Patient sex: M
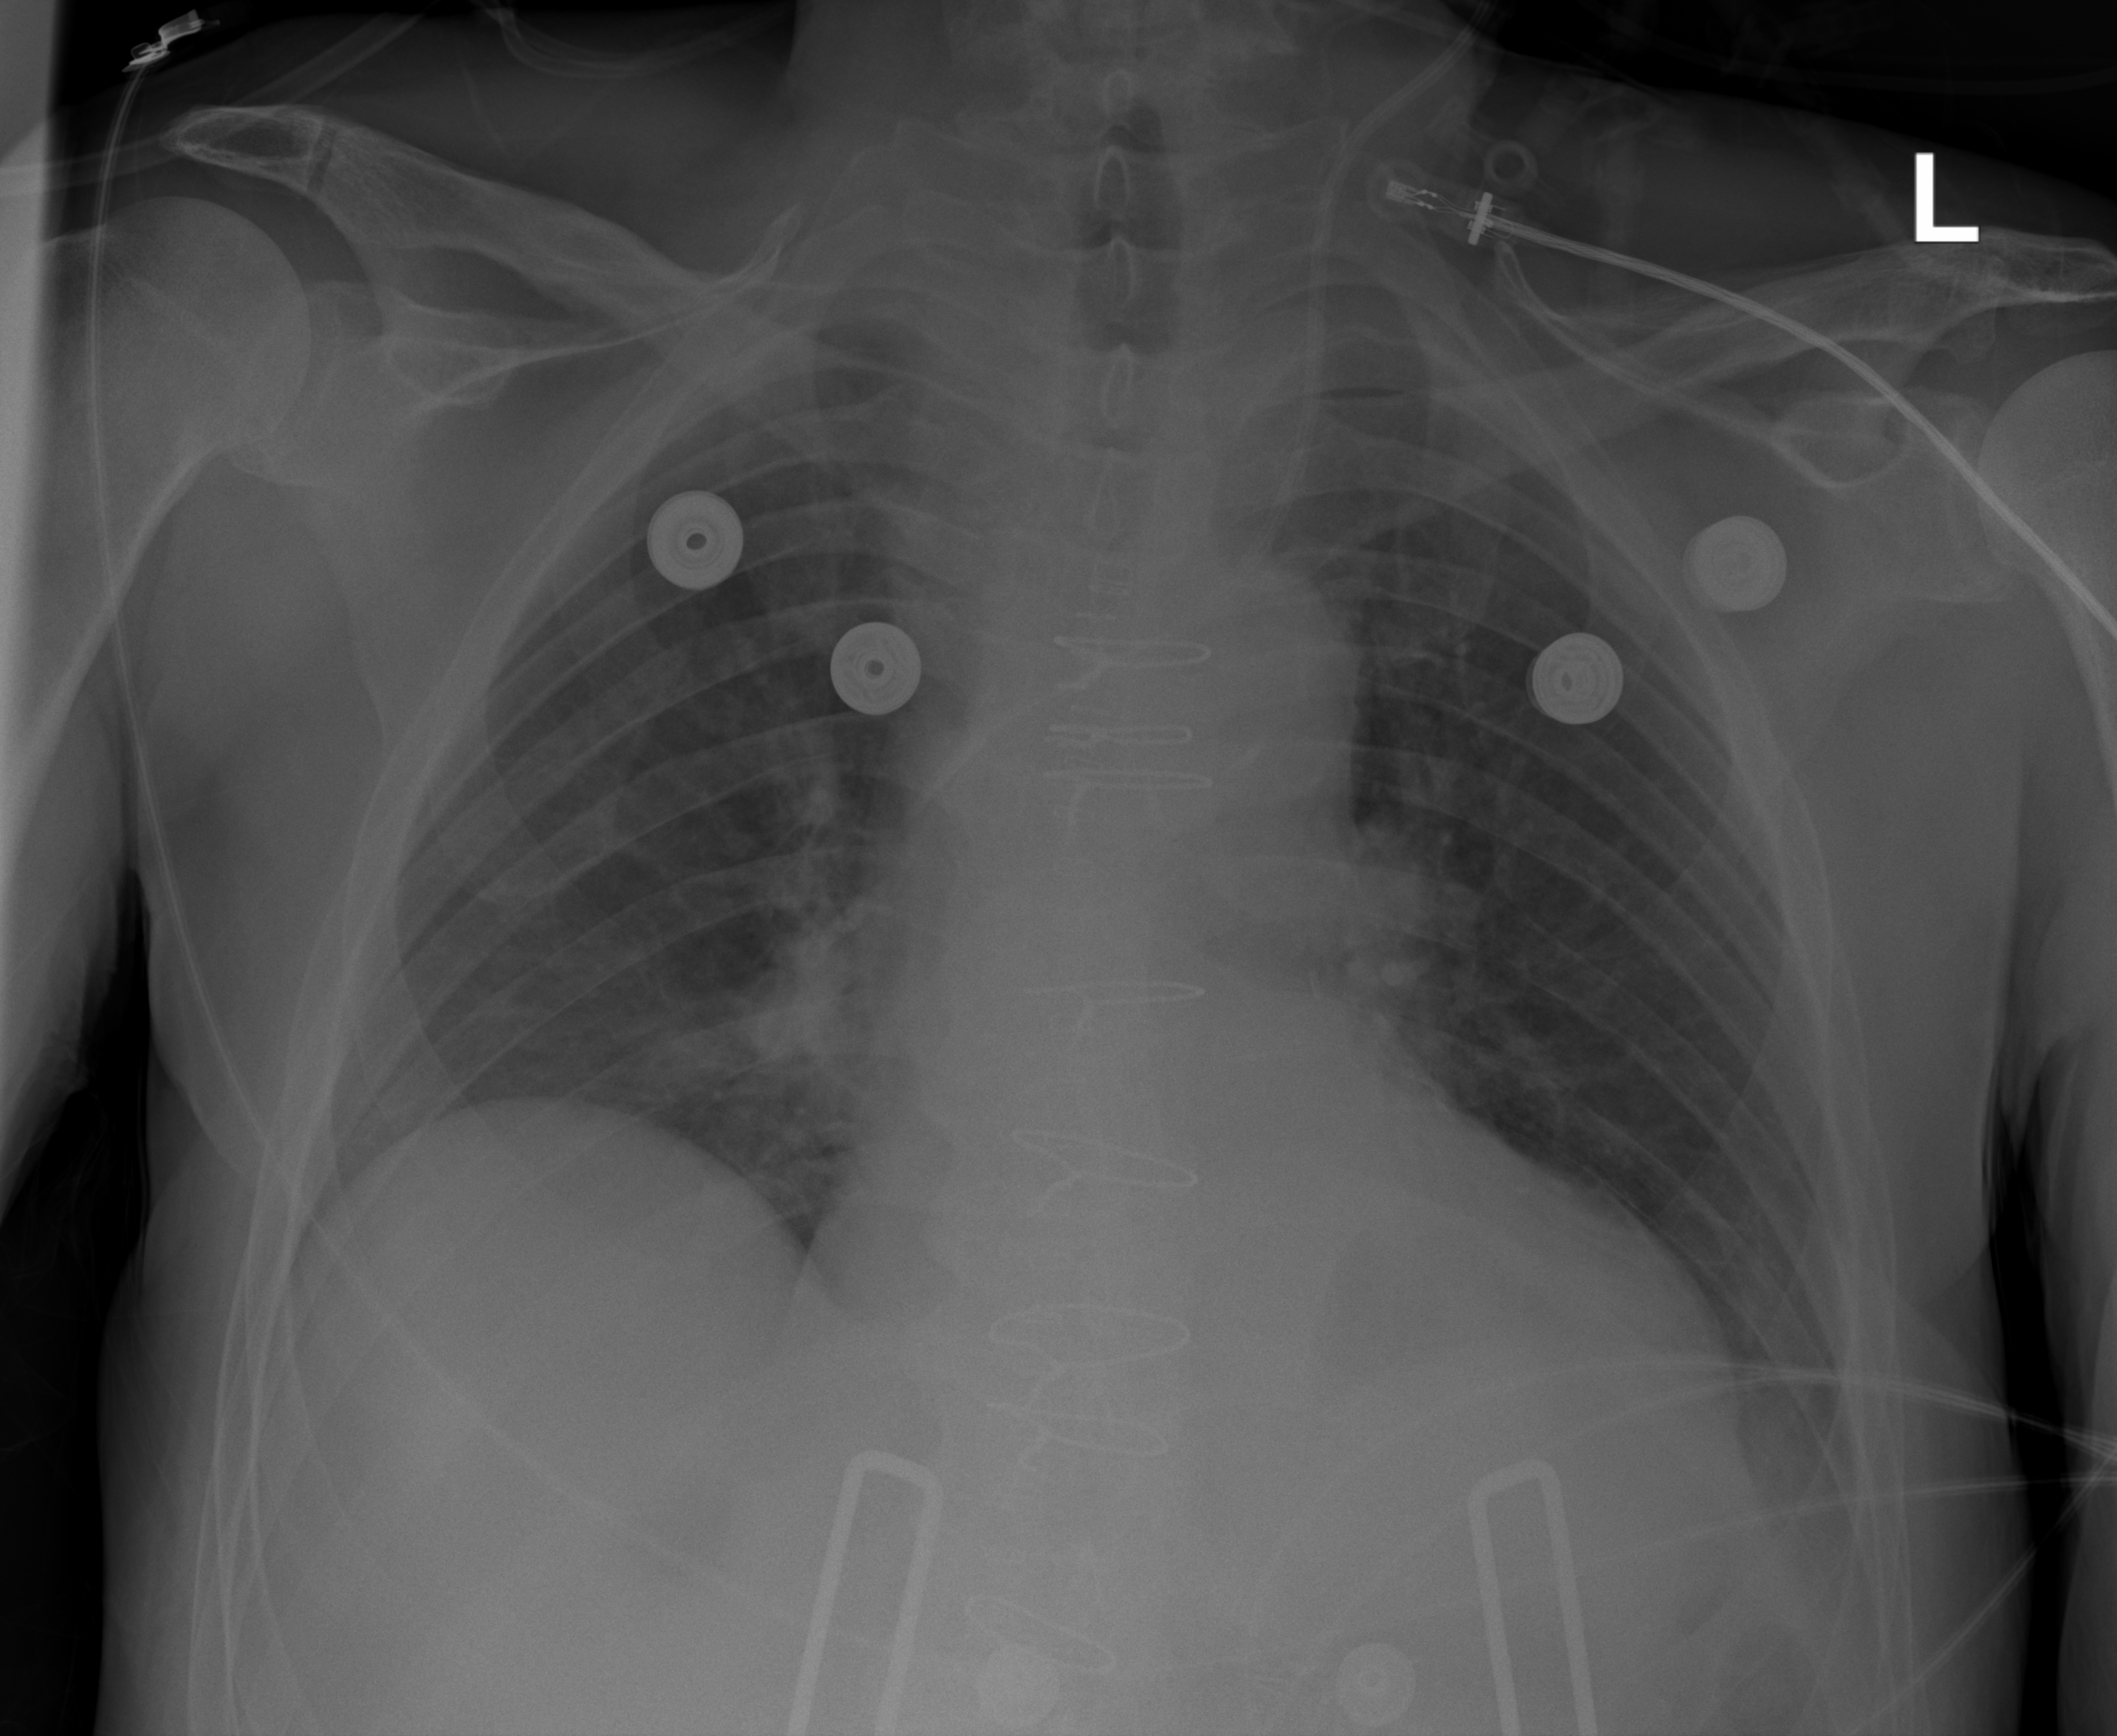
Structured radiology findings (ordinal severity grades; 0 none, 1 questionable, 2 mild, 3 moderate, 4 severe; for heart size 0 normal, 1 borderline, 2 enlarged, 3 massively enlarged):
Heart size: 2
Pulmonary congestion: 1
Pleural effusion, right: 0
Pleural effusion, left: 0
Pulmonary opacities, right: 1
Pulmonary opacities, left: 0
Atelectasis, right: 0
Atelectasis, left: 0